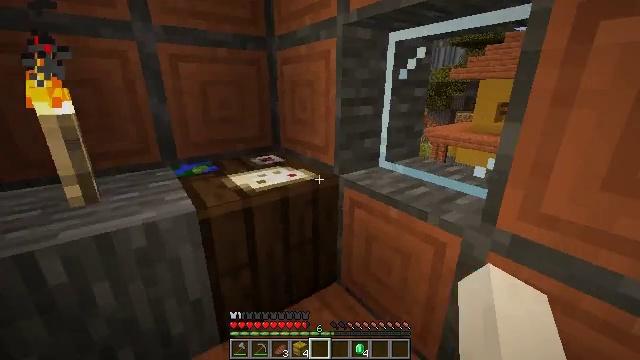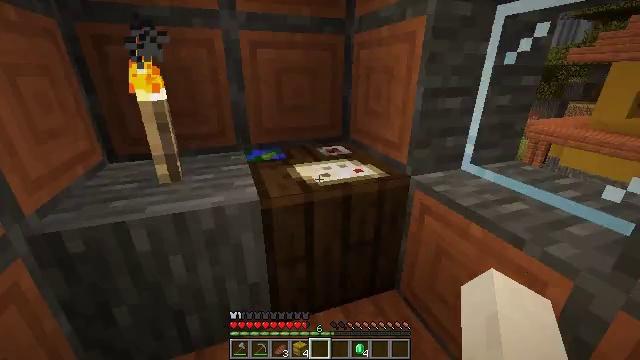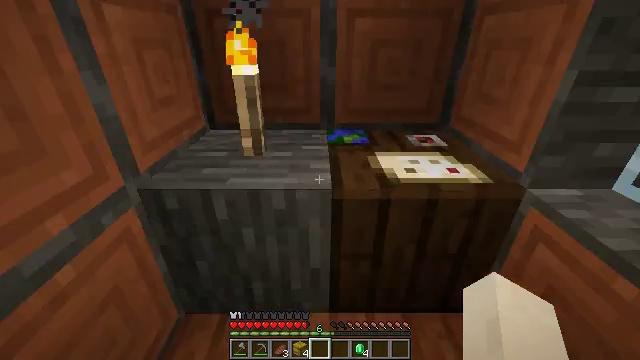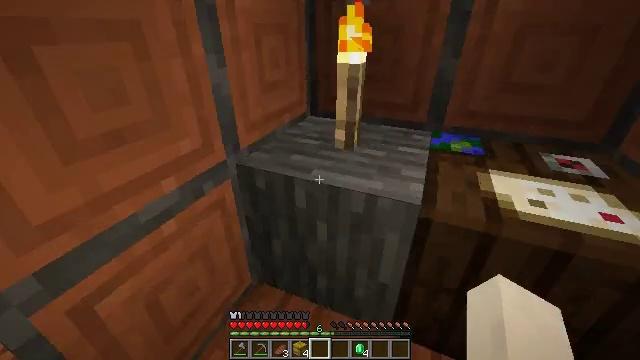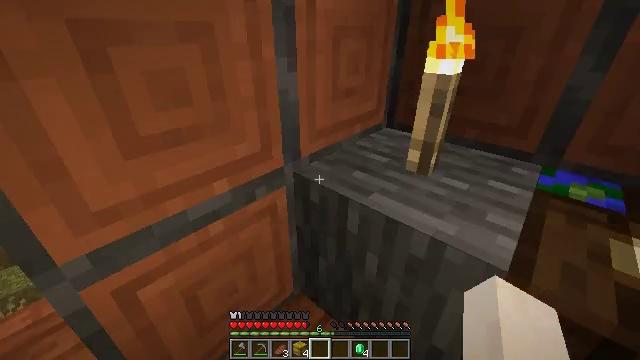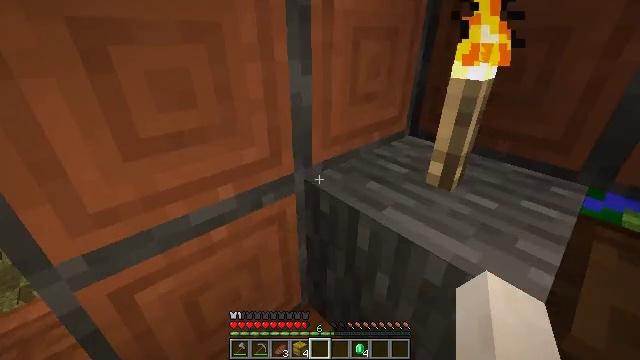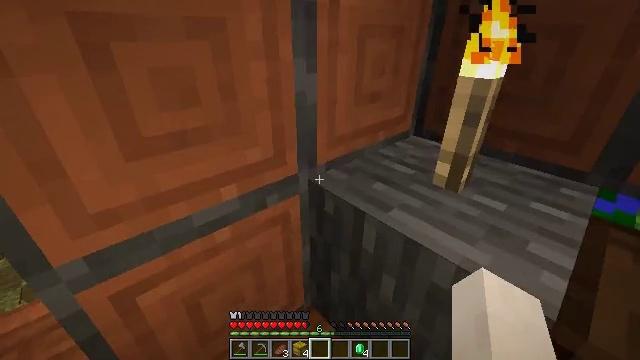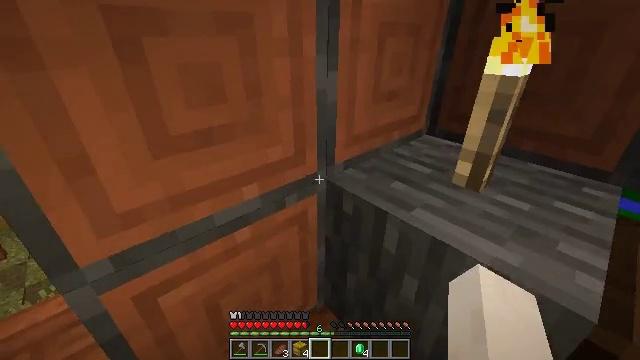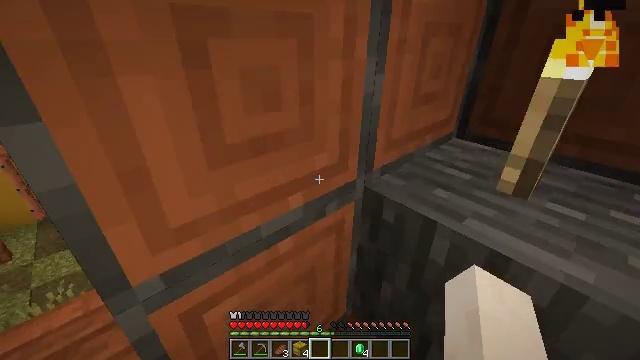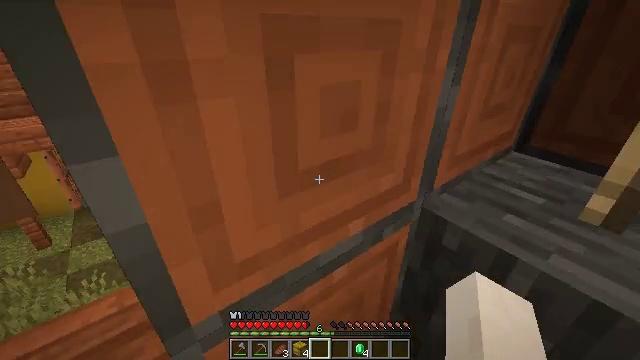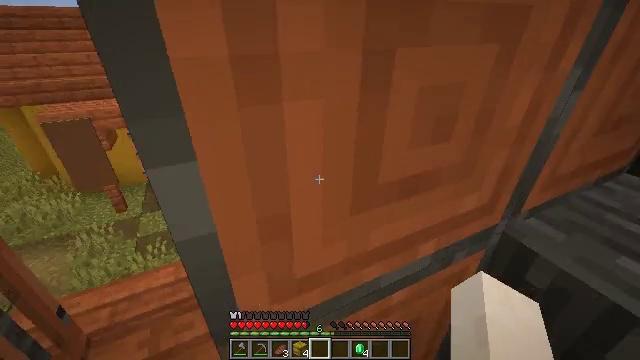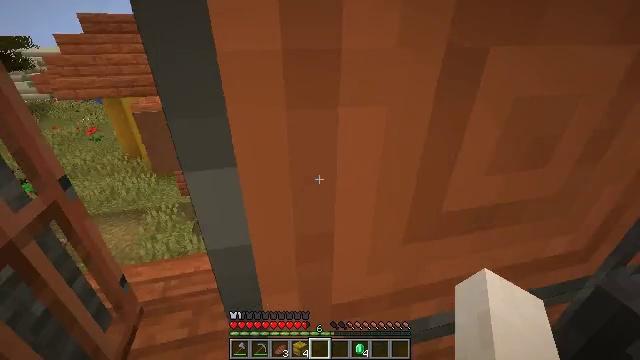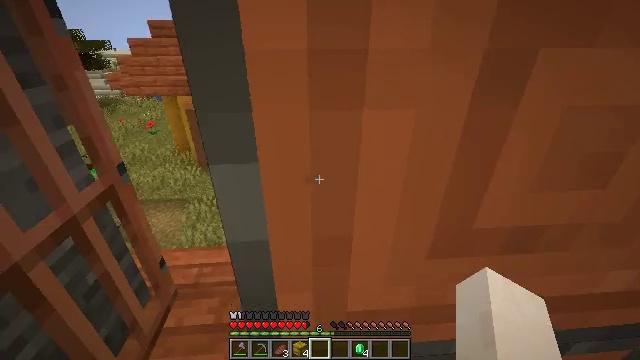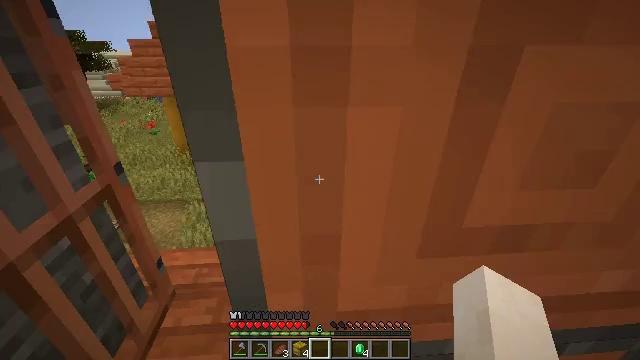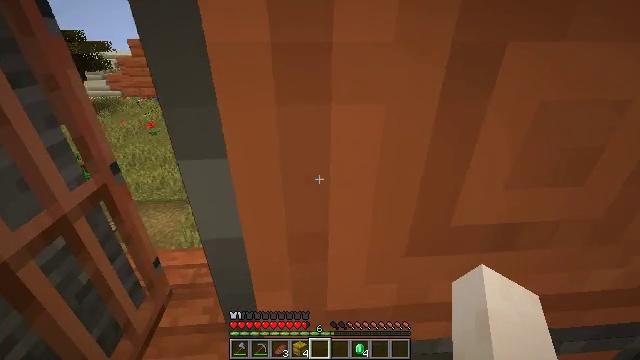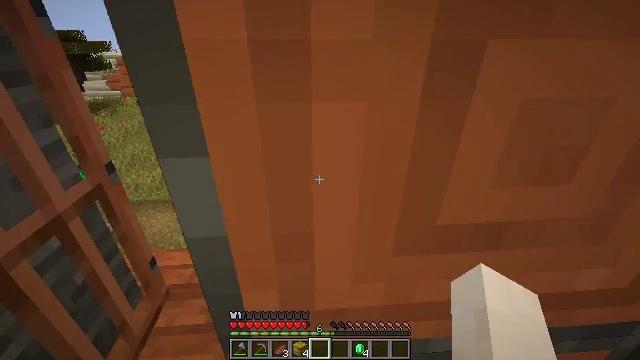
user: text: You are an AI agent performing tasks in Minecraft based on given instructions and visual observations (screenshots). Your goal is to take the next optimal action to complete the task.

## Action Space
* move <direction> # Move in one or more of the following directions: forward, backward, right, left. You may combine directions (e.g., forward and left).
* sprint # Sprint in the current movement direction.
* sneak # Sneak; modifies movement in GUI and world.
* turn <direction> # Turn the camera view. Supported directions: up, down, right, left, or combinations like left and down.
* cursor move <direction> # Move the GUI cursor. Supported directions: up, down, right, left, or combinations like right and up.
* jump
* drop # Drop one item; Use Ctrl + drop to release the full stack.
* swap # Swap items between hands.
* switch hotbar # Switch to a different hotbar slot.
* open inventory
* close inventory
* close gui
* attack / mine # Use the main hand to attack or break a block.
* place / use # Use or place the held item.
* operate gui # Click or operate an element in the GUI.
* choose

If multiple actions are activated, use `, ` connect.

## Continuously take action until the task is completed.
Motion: motion action
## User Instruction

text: Mine the grindstone block.
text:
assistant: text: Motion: move forward, turn left and down
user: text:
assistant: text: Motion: move forward, turn left and down
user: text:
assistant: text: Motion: move forward, turn left and down
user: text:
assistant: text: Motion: turn left
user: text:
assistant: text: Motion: turn left
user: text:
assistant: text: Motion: move left
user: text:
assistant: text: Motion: move left
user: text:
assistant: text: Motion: move forward and move left
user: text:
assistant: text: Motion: move forward and move left, turn left
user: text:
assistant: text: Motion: move forward, turn left and down
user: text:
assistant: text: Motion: move forward, turn left
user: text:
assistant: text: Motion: move forward, turn left
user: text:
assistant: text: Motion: move forward
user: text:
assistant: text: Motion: move forward
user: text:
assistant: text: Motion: move forward
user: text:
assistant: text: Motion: move forward, sprint
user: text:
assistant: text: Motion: move forward, sprint
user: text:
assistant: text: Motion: move forward, sprint
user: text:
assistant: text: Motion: move forward, sprint
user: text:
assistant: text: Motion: move forward, sprint
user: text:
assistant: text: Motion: move forward, sprint
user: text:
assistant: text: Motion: move forward, sprint, turn left
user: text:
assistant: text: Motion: move forward, turn left
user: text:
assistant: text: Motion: move forward, turn left
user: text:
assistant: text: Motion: move forward
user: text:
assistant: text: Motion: move forward
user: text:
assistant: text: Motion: move forward
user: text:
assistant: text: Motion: no_op
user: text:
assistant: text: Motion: no_op
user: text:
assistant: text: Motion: no_op